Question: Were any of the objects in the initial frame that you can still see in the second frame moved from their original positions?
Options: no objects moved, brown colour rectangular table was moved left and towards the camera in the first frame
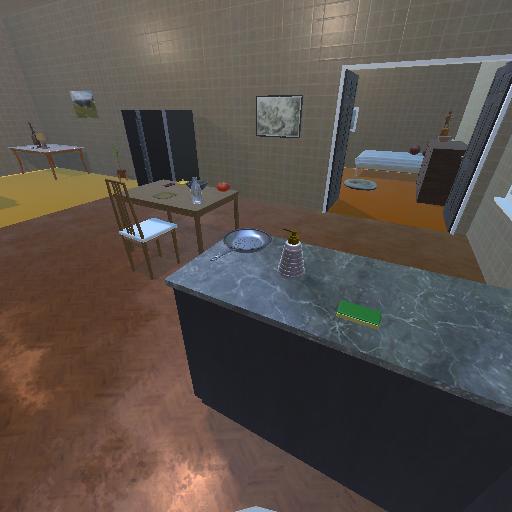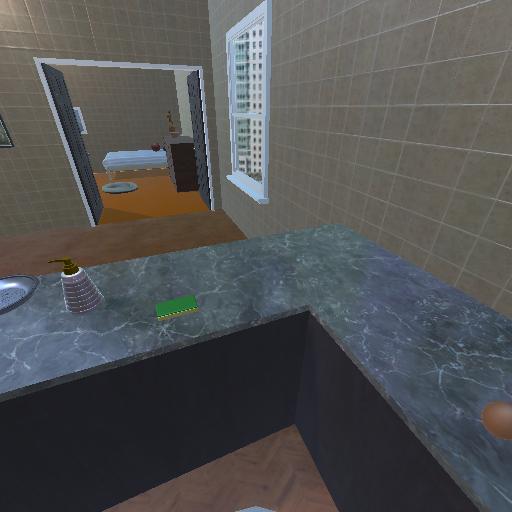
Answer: no objects moved